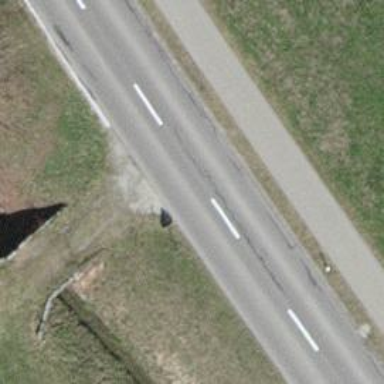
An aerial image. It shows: Tertiary road with asphalt surface.